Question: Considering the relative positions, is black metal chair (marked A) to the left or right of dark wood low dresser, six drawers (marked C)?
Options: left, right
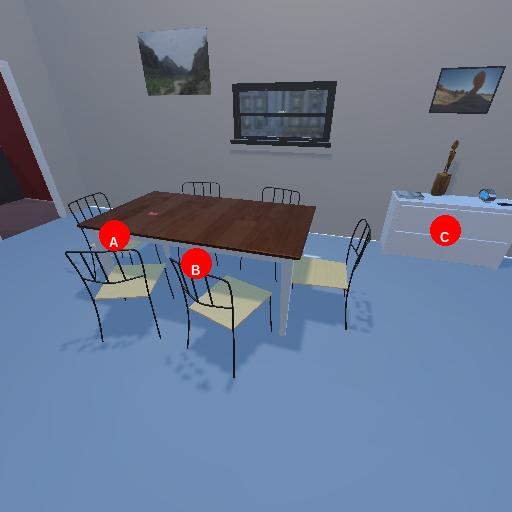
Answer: left